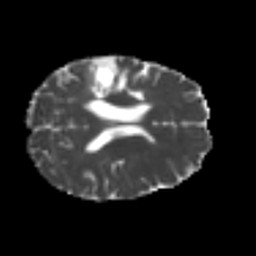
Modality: MD
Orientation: axial
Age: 45
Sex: female
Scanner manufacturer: siemens
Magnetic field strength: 3 T
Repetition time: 4.987 s
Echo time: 0.0792 s